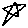
Label: star